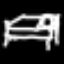
Label: bed